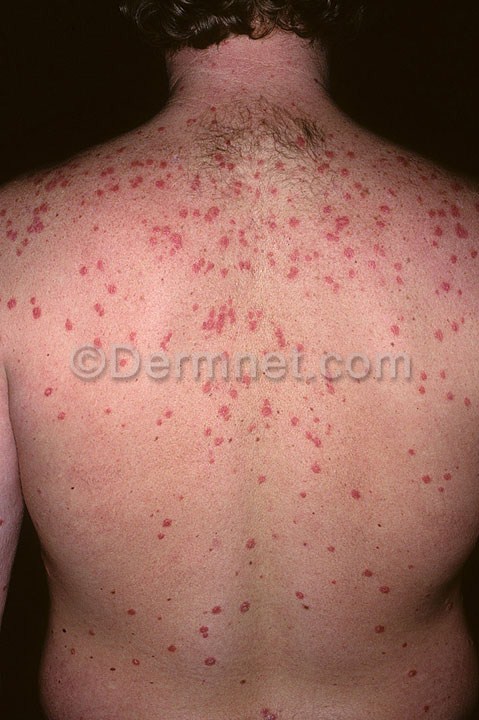
Disease: Psoriasis pictures Lichen Planus and related diseases